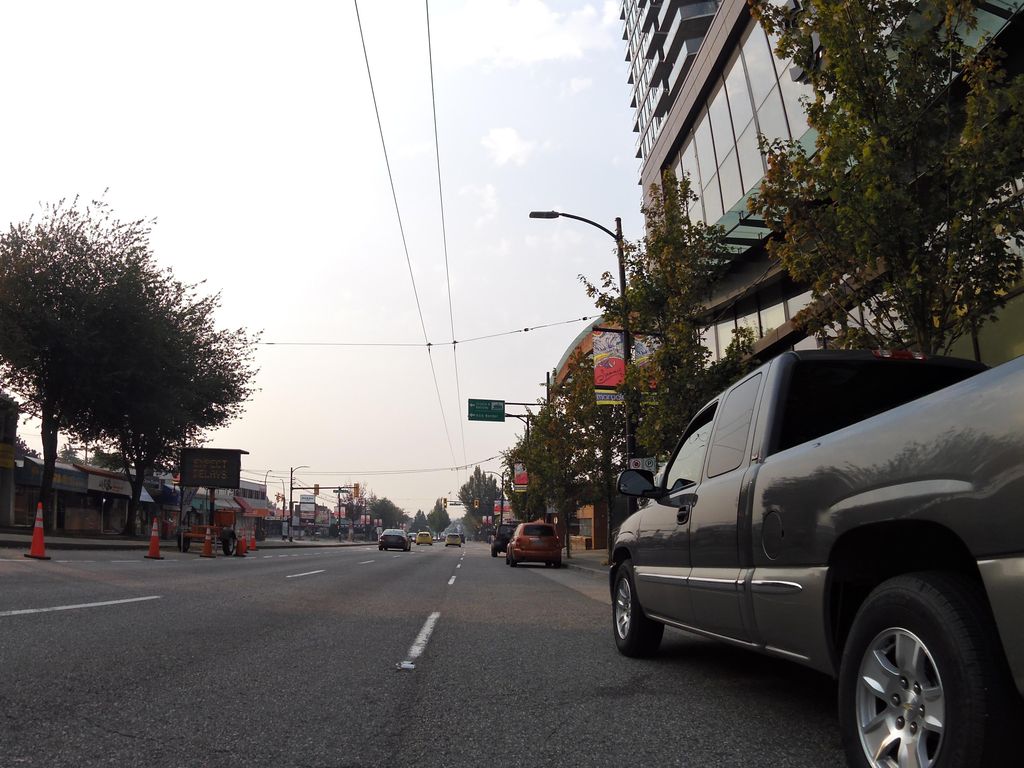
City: vancouver